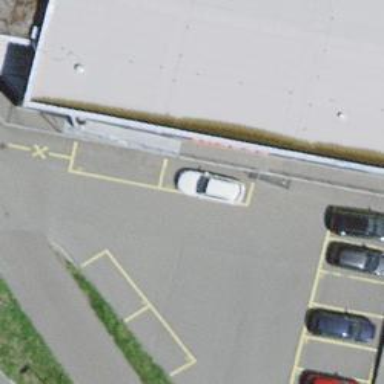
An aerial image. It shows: Road serving as parking aisle.